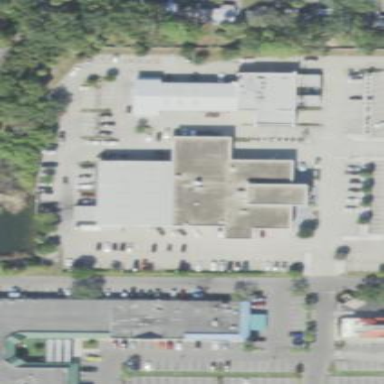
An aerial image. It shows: Building that houses car shop.